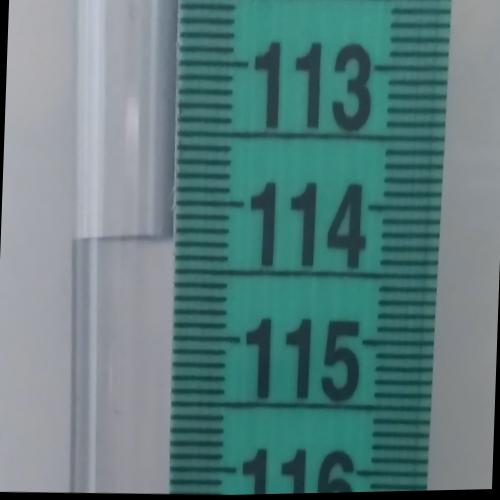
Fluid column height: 114.3 cm